Interaction volume radius: 5 \u00c5
Interaction volume height: 20 \u00c5
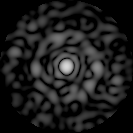
Disorder parameter: 0.8467